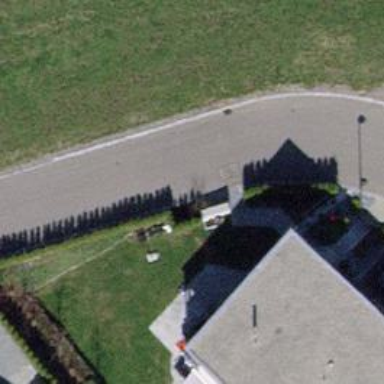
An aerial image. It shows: Hedge barrier.